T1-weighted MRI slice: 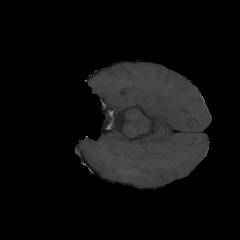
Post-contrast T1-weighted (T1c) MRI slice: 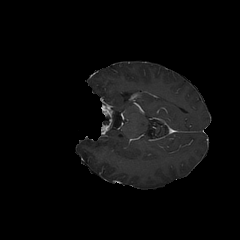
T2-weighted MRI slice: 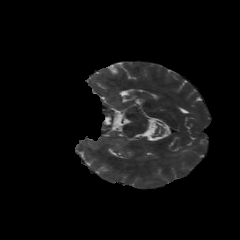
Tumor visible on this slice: no